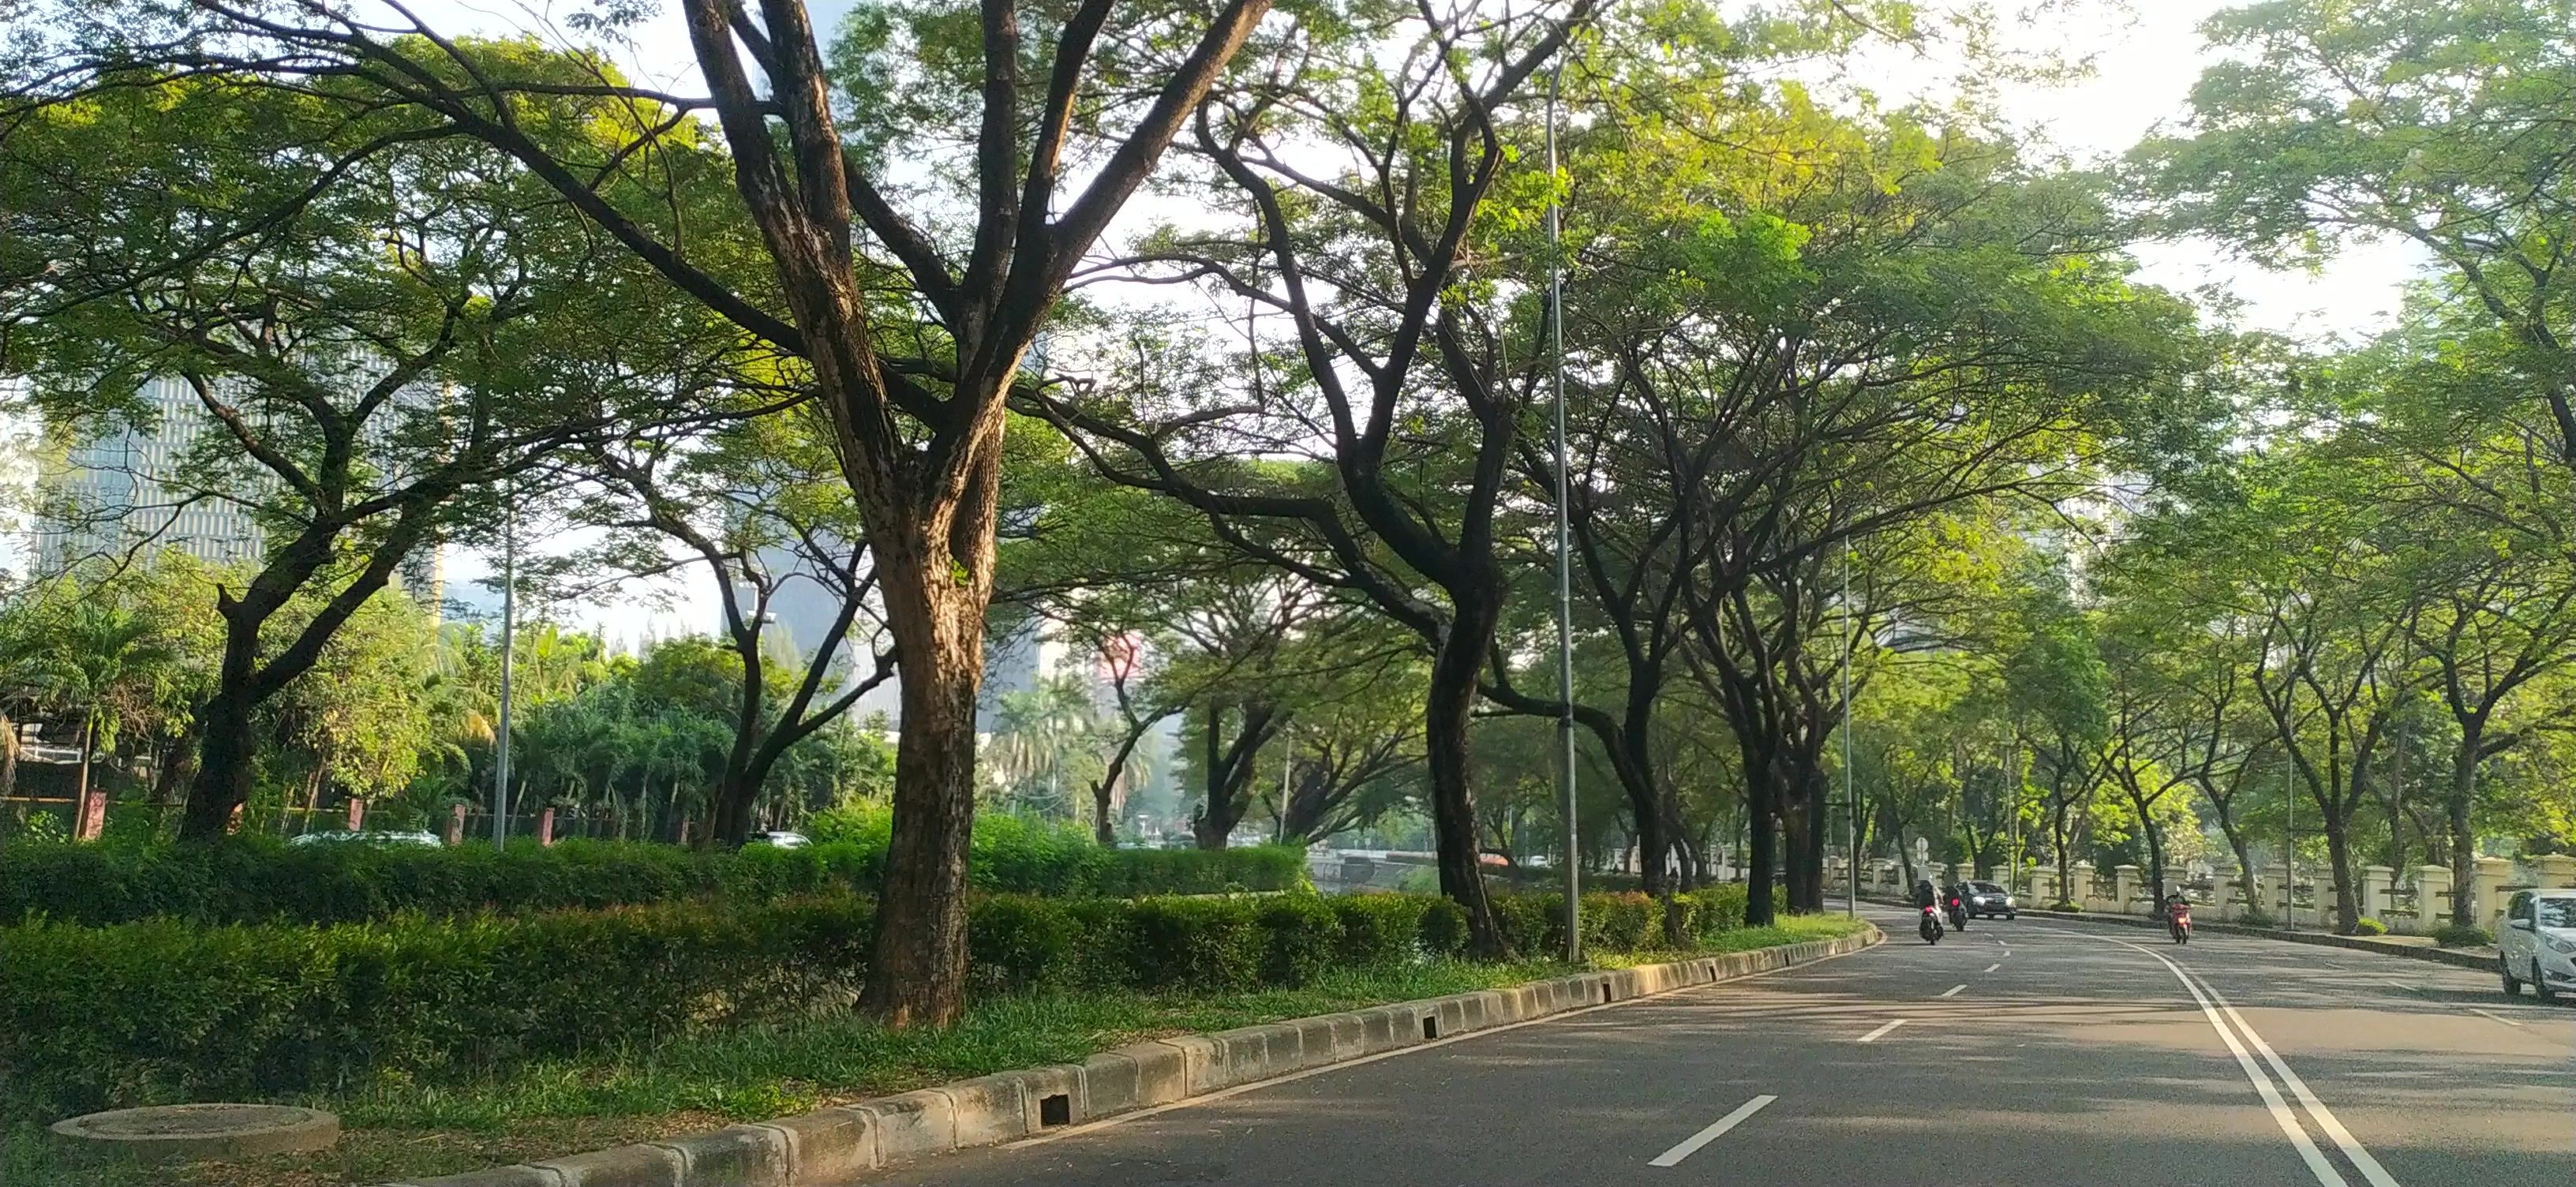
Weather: clear
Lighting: day
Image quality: good
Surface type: driving surface
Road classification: tertiary
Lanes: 3, 4
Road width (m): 10
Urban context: urban centre
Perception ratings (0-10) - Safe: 6.37, Lively: 6.39, Beautiful: 7.4, Boring: 3.14, Depressing: 2.76, Wealthy: 4.01